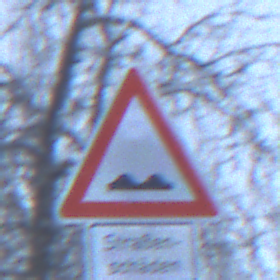
Verkehrszeichen: UnebeneFahrbahn
Zusatzzeichen unten: HinweiseAufGefahrenDurchVerbaleAngabe3
Umgebung: Outdoor, Nature
Tageszeit: Midday
Wetter: Overcast
Licht: Natural
Jahreszeit: Winter
Kontrast: LowContrast